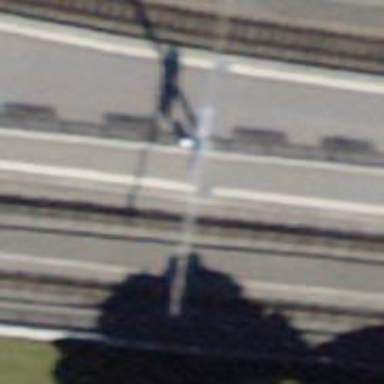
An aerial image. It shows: Narrow gauge railway with electrified contact lines.